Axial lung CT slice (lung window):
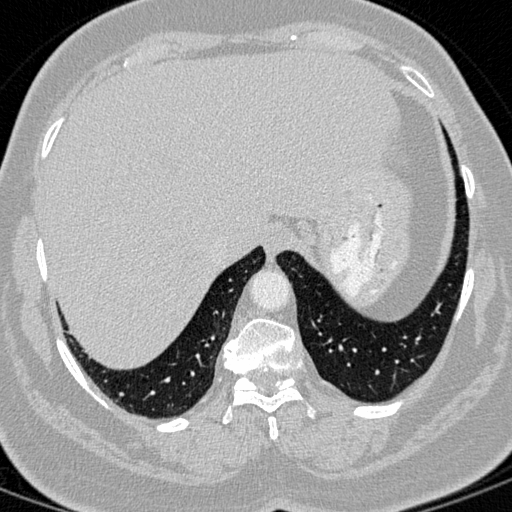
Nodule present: no